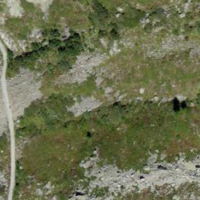
EUNIS habitat code: 31
Species observed at this site:
Erebia euryale